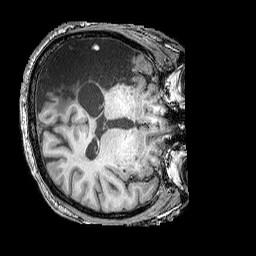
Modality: T1w
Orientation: axial
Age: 58
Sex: male
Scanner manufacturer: siemens
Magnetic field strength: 3 T
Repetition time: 2.25 s
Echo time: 0.00411 s